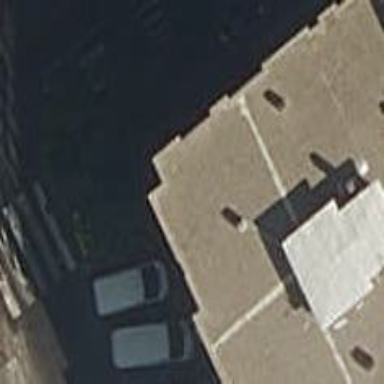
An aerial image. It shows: Furniture shop.